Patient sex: M
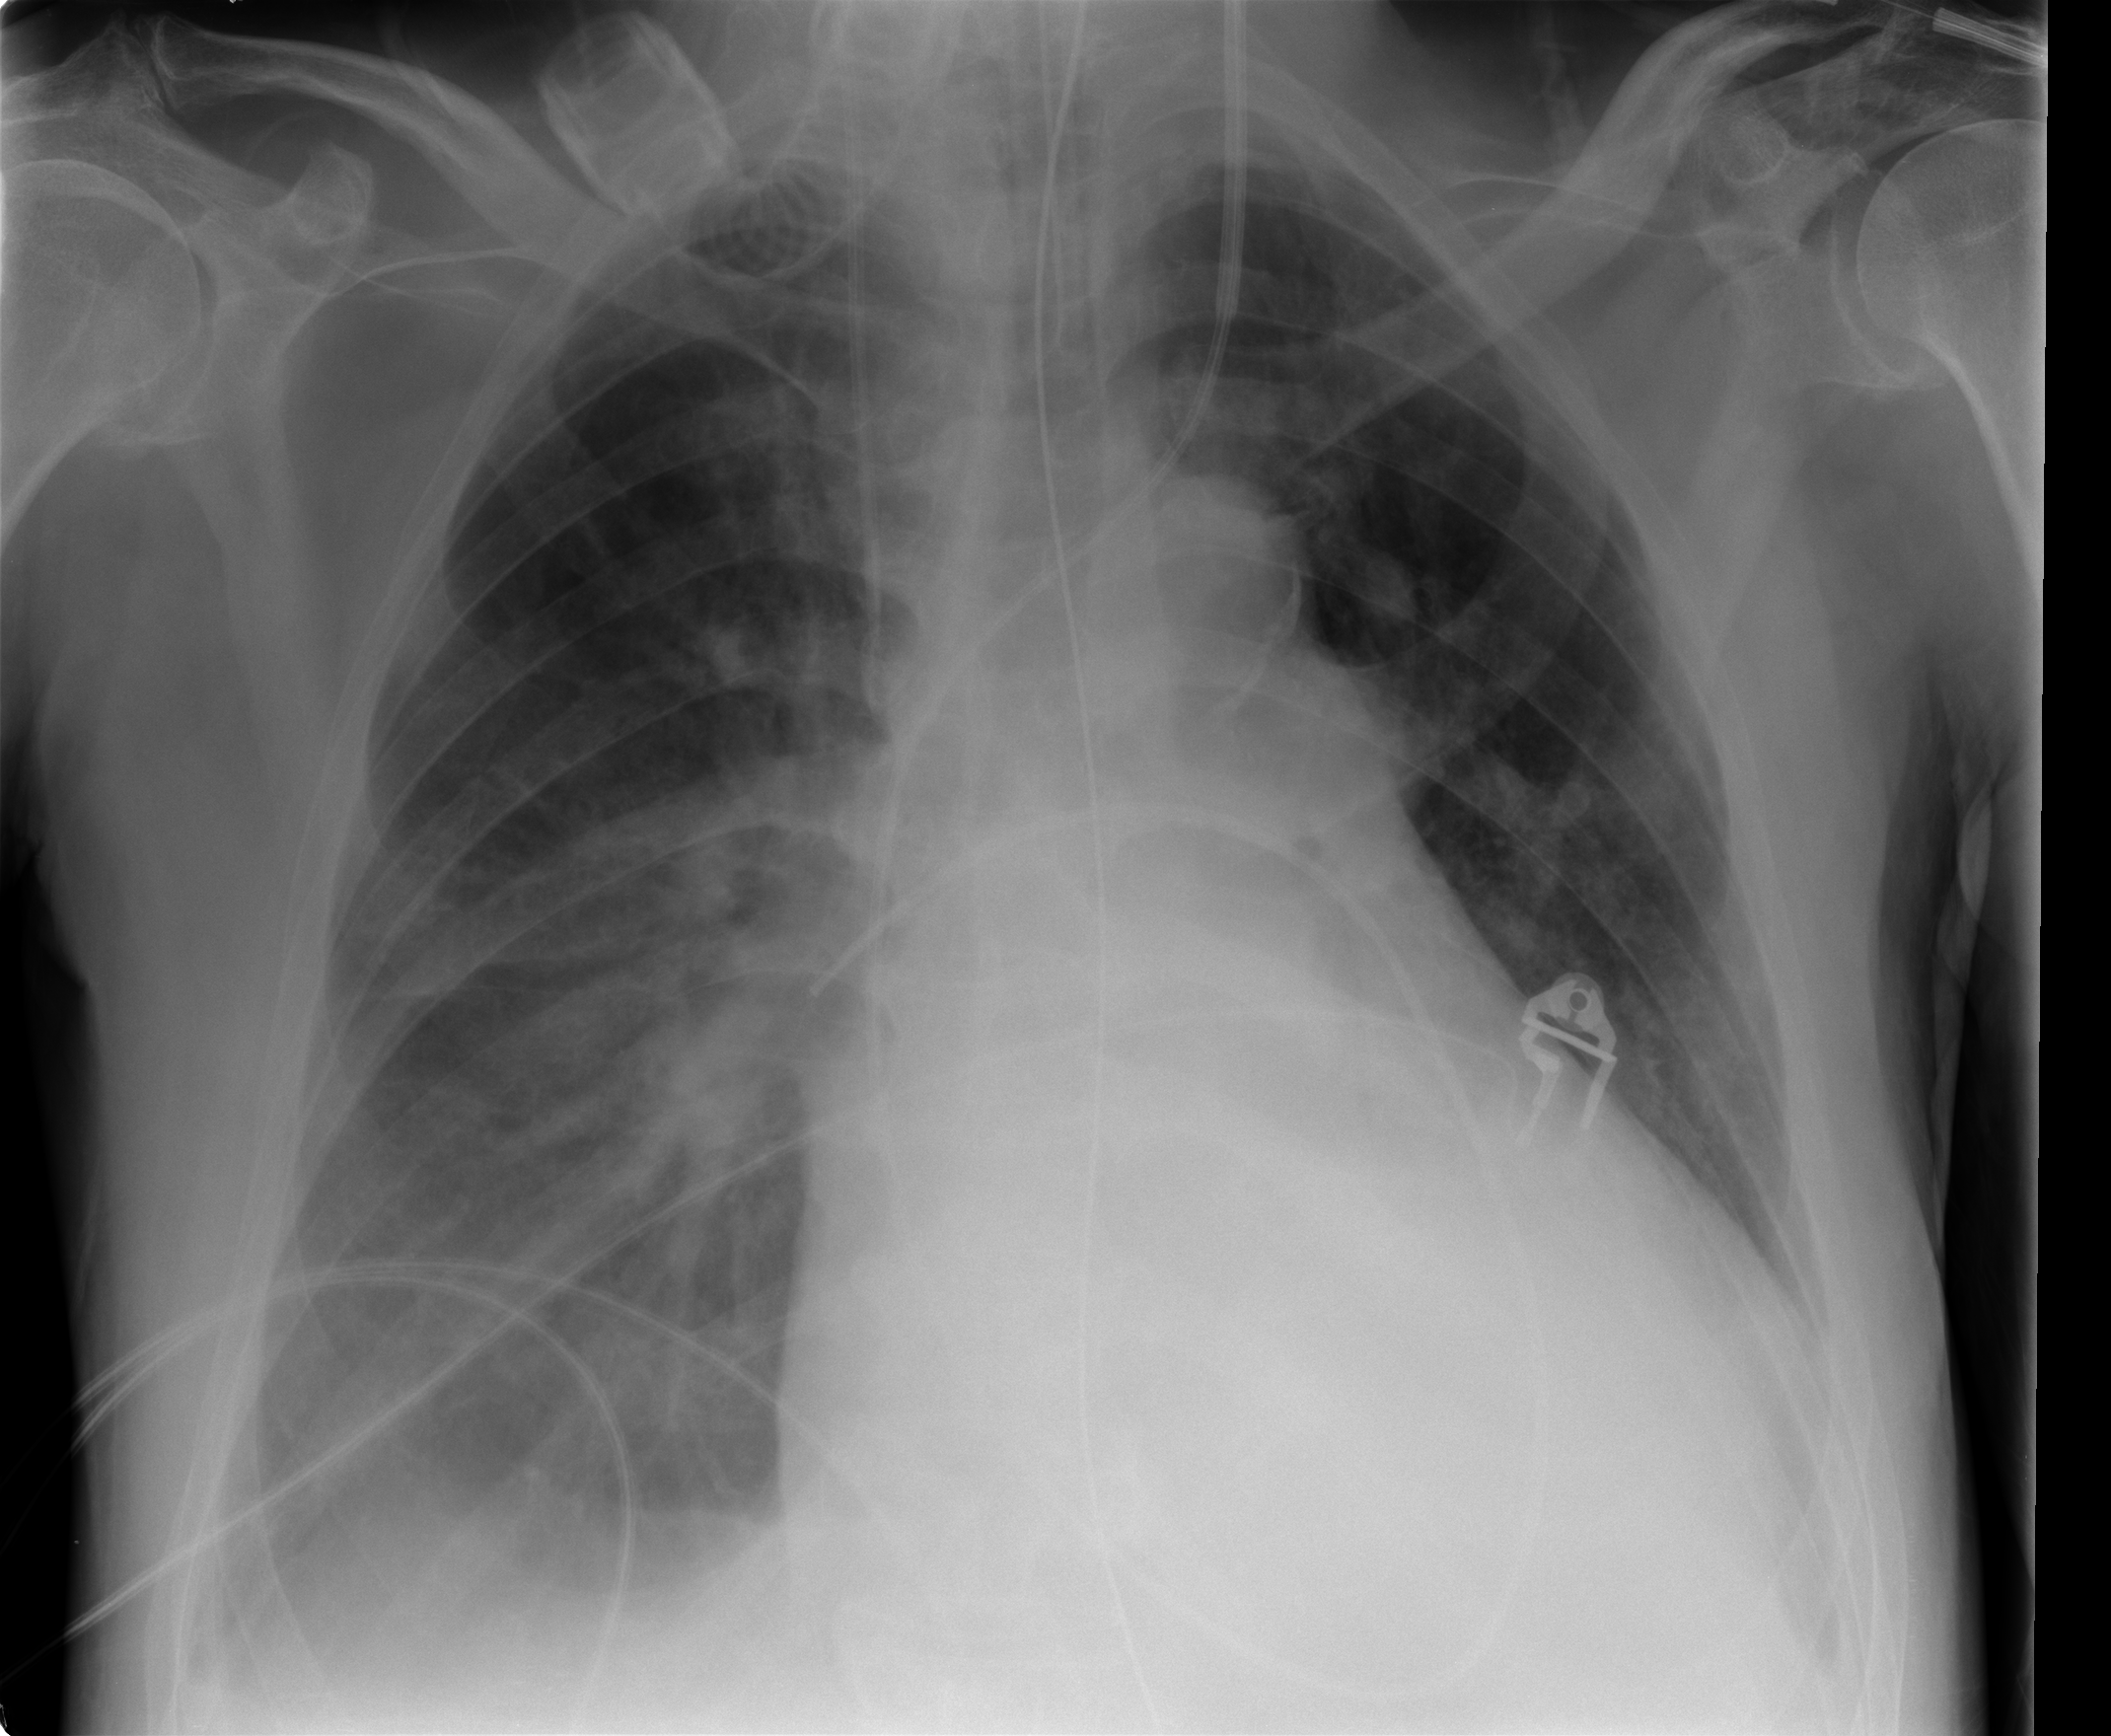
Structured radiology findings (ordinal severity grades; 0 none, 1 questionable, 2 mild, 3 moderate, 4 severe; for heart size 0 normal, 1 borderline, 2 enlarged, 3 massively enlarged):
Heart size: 2
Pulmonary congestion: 3
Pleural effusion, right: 2
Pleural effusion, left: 2
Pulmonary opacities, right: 2
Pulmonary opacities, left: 0
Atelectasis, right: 2
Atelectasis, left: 0